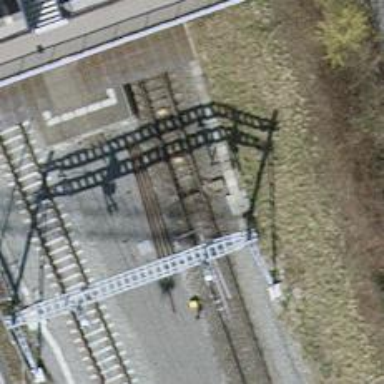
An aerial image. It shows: Railway switch.